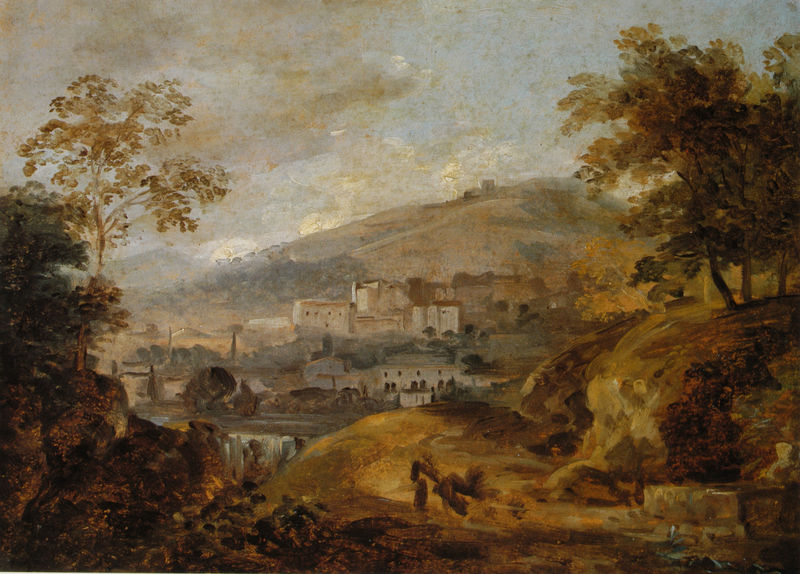
Titel: Isola di Sora
Künstler: Johann Georg von Dillis
Institution: (Privatbesitz)
Schlagwörter: baum, berg, blau, blätter, dunkel, felsen, gemälde, himmel, laub, meer, schatten, wasser, weiß, wolken, bäume, fluss, gelb, grün, landschaft, menschen, ocker, sand, see, stadt, teich, braun, dunkelbraun, fenster, grau, hintergrund, licht, orange, schwarz, skizze, vordergrund, ausblick, dach, gebäude, gras, haus, rot, weg, wiese, wolke, malerei, mensch, bild, öl, ast, baumstamm, erde, feld, felder, horizont, häuser, hügel, natur, pappel, schilf, stamm, busch, büsche, gebüsch, gewässer, pfad, sonne, gold, bühne, pflanzen, wald, wasserfall, brunnen, turm, zypressen, bewölkt, erdig, himmelblau, bogen, fassade, italien, ort, süden, ernte, berge, fels, hang, dorf, mauer, dunst, herbst, ölgemälde, wetter, ortschaft, regen, bögen, burg, türme, palast, laubbaum, residenz, blattwerk, rötlich, braunrot, muschel, mediterran, städtchen, toscana, toskana, lager, quelle, südlich, sienna, italienisch, büsche busch, stadet, unschafr, landschaft süden